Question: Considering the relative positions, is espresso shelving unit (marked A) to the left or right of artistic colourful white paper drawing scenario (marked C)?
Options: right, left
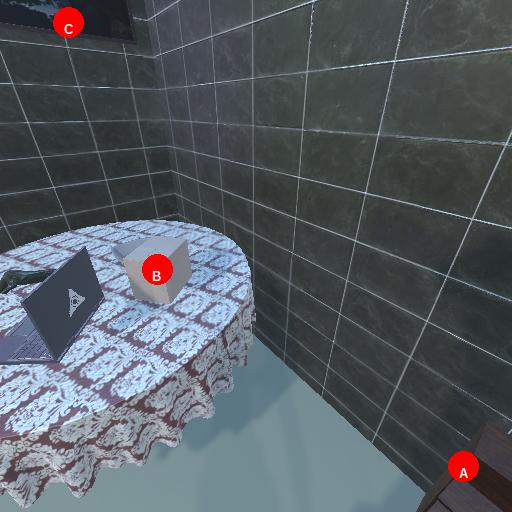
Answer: right